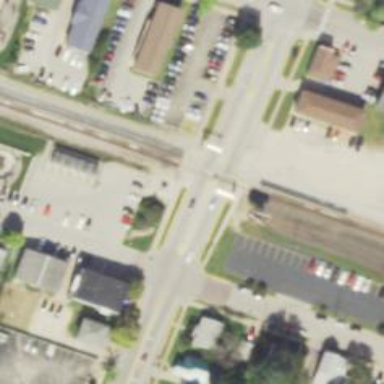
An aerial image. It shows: Railway crossing.